Frequency: 65000
Velocity: 0,2015
Power: 2,1
Pulse duration: 0,0000001
Pass count: 1
Magnification: 10
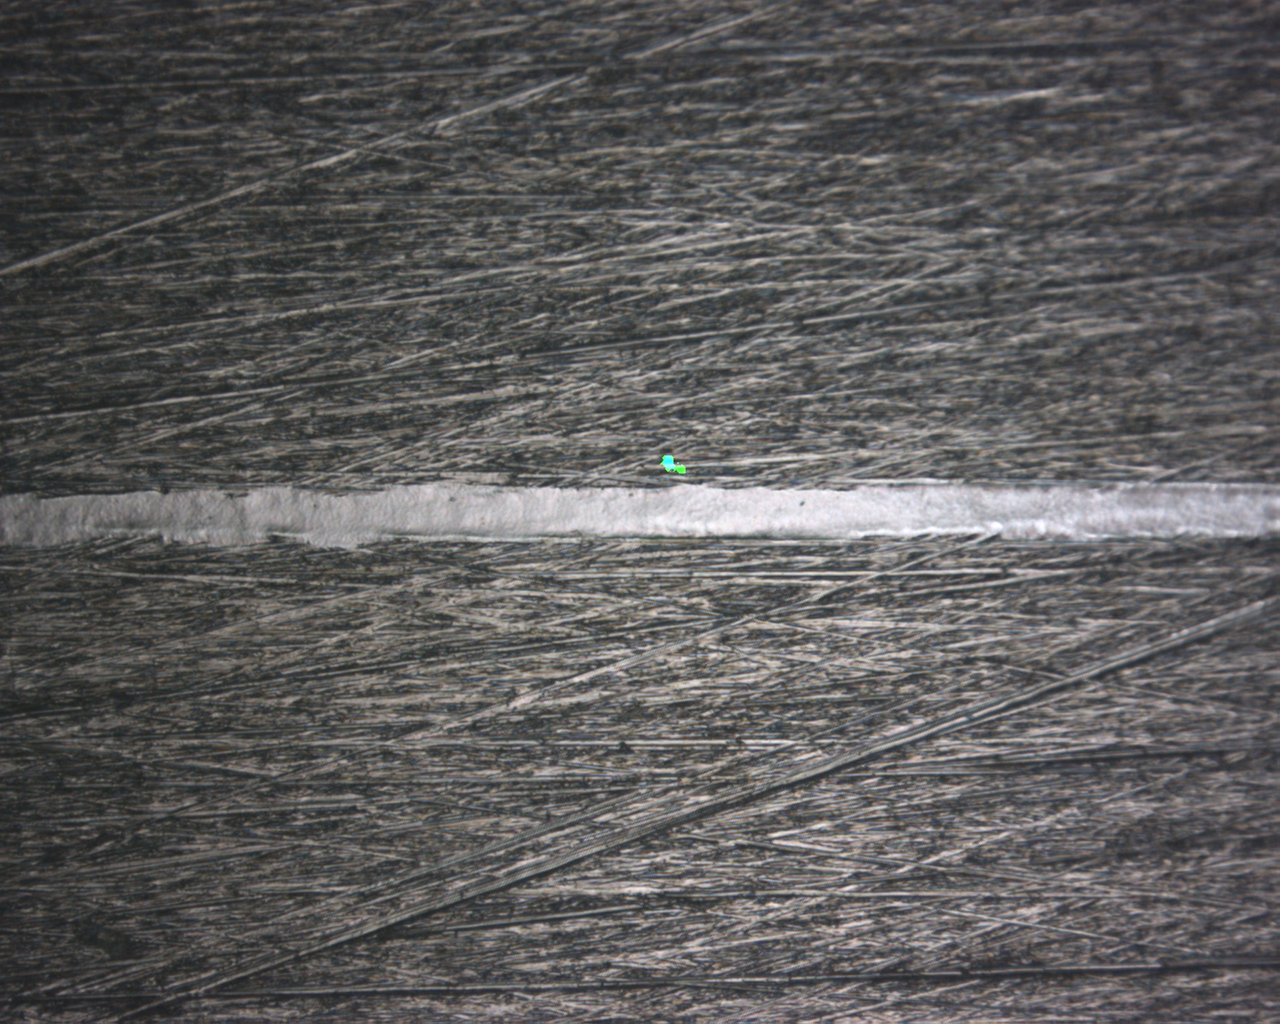
Measured width: 242.16
Other width: 4.537